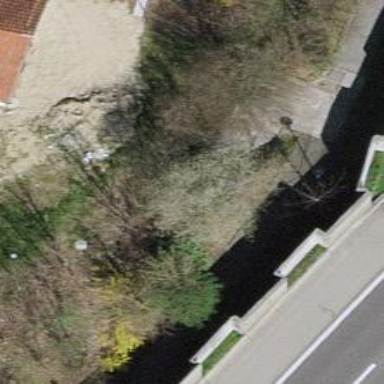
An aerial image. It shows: Retaining wall.